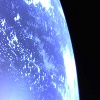
Label: water